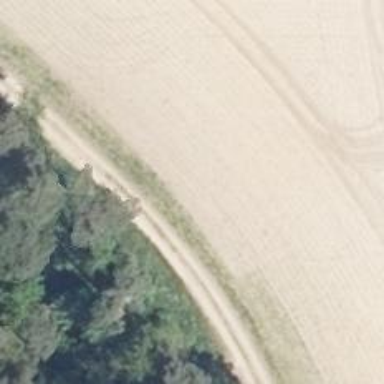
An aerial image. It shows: Dirt track road with grade3 tracktype.